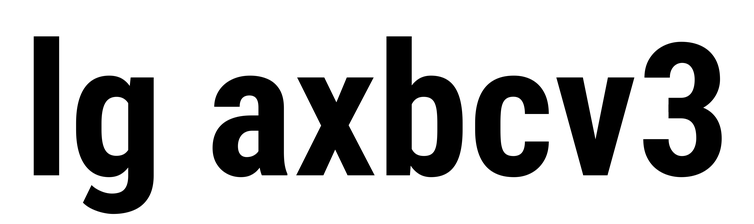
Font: Roboto_Condensed_Bold